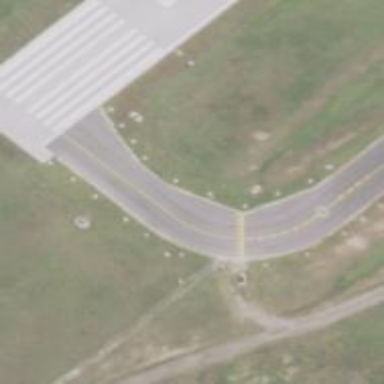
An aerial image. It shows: Image of taxiway at airport.